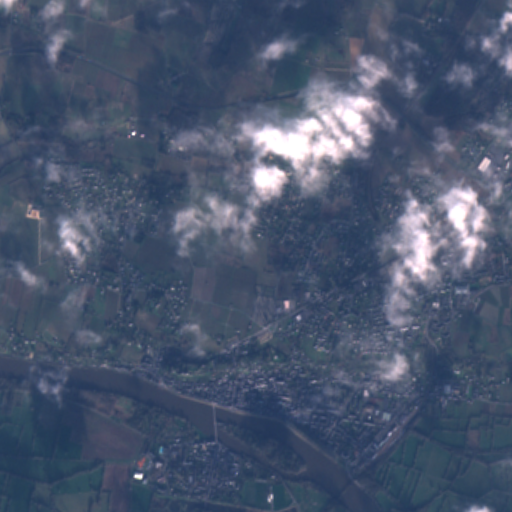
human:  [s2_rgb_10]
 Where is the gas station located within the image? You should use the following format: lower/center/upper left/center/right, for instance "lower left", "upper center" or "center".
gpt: The gas station is located in the upper right of the image.
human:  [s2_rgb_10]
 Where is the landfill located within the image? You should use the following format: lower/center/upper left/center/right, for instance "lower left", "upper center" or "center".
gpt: The landfill is located in the upper center of the image.
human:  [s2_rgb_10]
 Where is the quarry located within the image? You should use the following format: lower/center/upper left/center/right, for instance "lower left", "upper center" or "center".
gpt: The quarry is located in the upper center of the image.
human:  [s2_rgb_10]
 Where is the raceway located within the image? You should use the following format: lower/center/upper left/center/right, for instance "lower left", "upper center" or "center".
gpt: The raceway is located in the upper center of the image.
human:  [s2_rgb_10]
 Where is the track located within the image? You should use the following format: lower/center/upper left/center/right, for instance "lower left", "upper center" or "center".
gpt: The track is located in the lower right of the image.
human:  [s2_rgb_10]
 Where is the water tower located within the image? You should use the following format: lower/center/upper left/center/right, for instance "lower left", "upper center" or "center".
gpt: The water tower is located in the center right of the image.
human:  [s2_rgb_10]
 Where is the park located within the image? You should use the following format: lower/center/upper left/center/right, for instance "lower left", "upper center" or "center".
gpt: There is no park in the image.